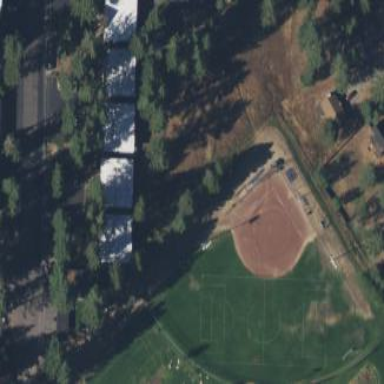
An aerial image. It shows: Baseball pitch for leisure land.